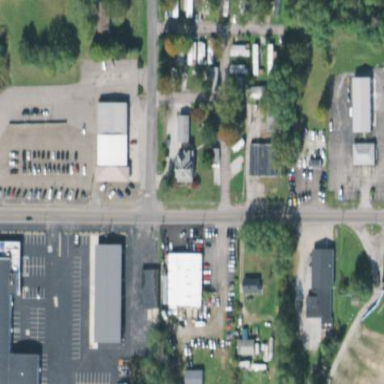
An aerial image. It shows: Retail area.